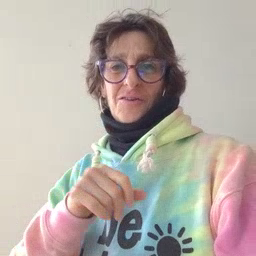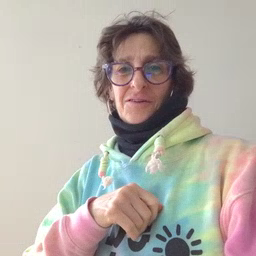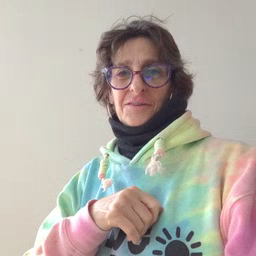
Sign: backyard